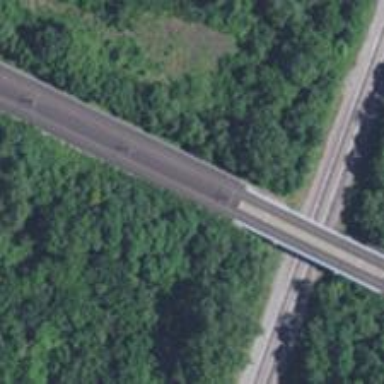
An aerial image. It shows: Bridge for light rail railway with electrified contact lines.